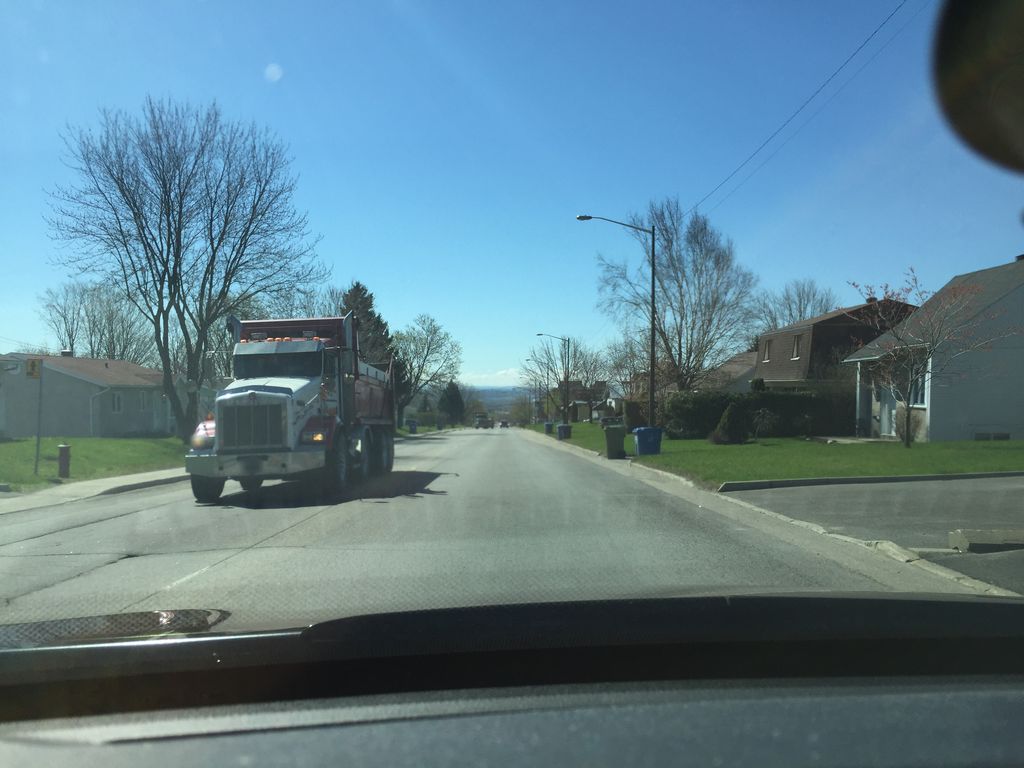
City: quebec_city